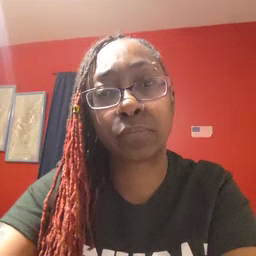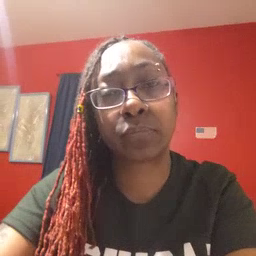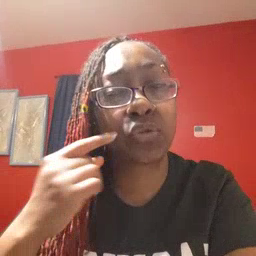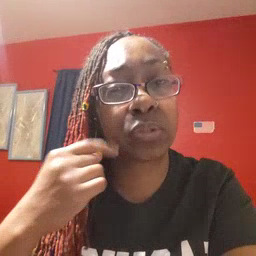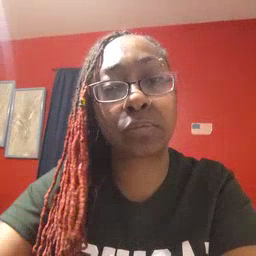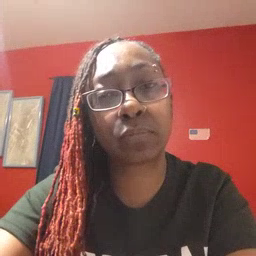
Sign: cheek